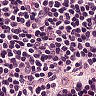
Metastatic tissue present: no